Interaction volume radius: 10 \u00c5
Interaction volume height: 35 \u00c5
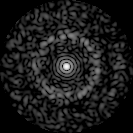
Disorder parameter: 0.828